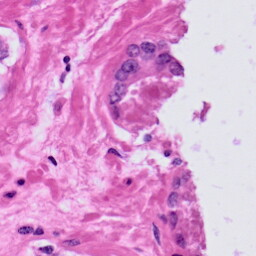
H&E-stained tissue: Prostate